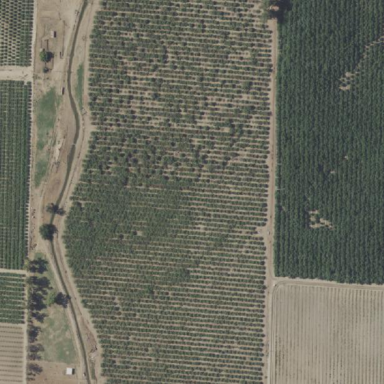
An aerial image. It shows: Orchard.